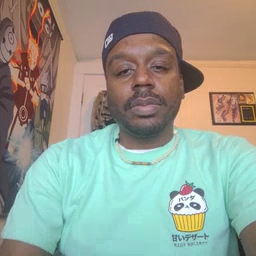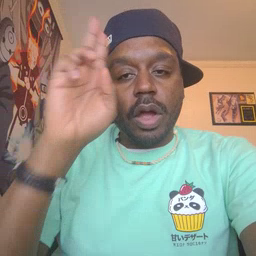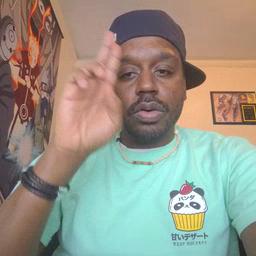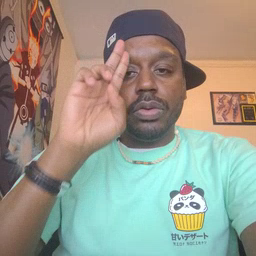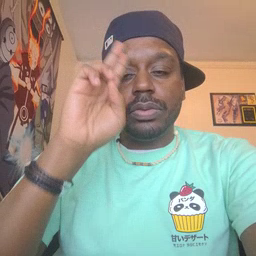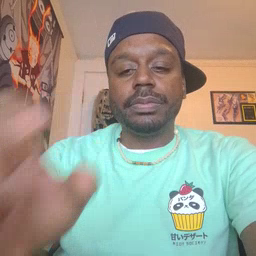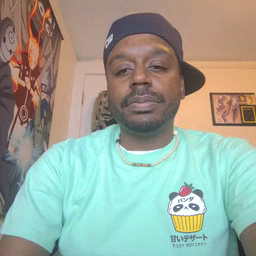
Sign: uncle